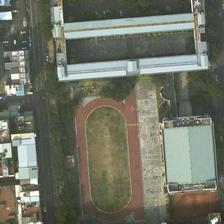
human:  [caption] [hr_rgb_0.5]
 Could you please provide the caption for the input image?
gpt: a playground is semi-surrounded by some green trees and many buildings .

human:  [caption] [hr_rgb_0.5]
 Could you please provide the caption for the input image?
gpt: the straight roads form this rectangualr area, with a football field and several buildings included .

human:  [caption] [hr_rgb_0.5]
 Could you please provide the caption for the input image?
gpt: a playground next to a road is surrounded by many buildings .

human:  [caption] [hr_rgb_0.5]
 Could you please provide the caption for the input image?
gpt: many buildings and some green trees are around a playground .

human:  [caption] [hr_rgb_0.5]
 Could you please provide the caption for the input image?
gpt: a playground next to a road is surrounded by many buildings .